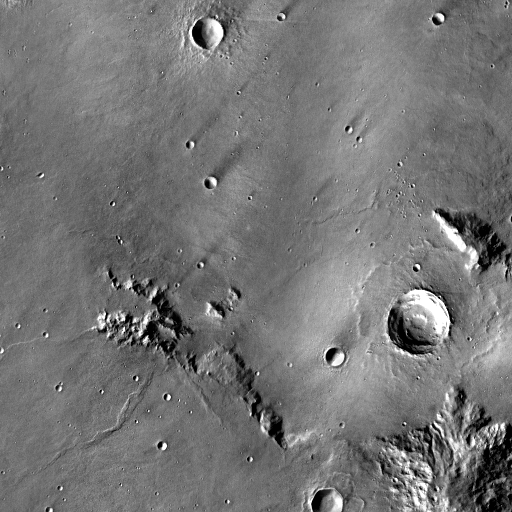
Crater classes present: Background, Other, Layered, Secondary